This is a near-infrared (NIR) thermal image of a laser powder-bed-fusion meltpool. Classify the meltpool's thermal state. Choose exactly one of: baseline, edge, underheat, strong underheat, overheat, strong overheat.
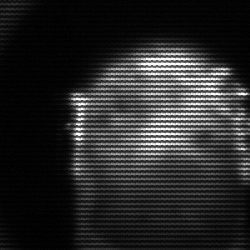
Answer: baseline